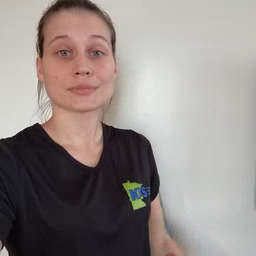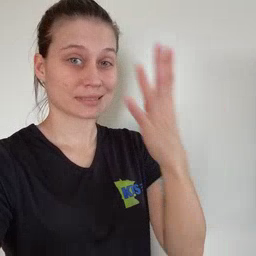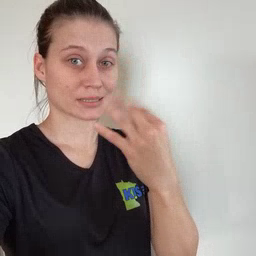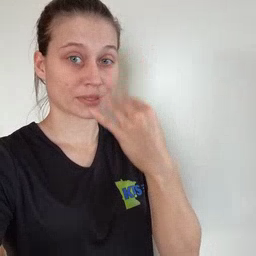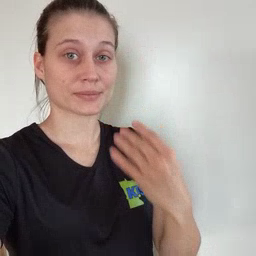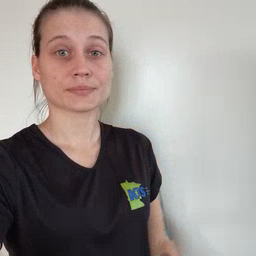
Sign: sleepy